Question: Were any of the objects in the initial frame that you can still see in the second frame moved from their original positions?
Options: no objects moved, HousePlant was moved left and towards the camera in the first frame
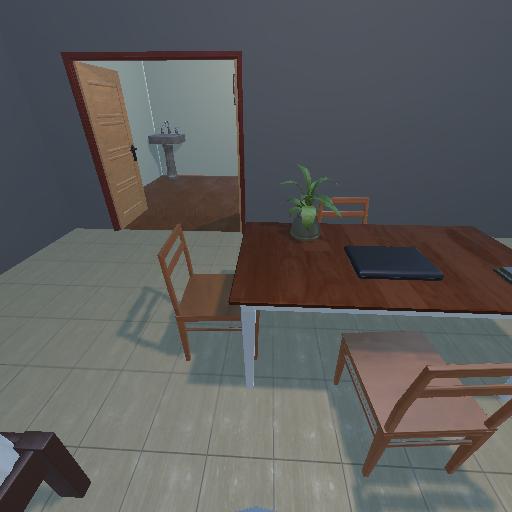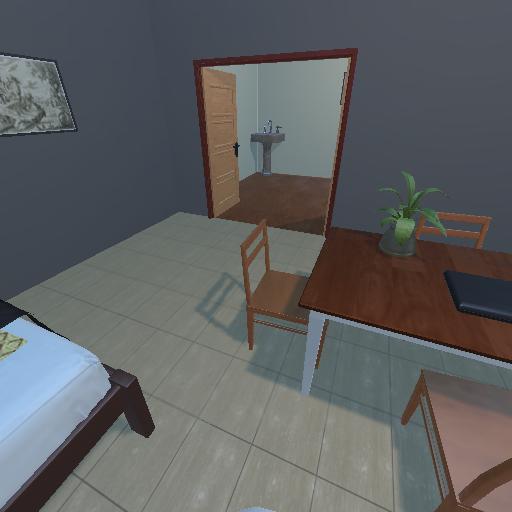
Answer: no objects moved